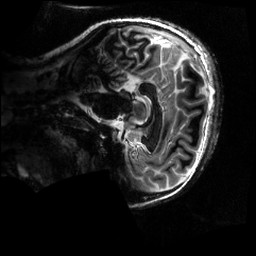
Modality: MP2RAGE
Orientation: sagittal
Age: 29
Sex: female
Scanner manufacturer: siemens
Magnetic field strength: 6.98 T
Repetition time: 6 s
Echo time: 0.00283 s